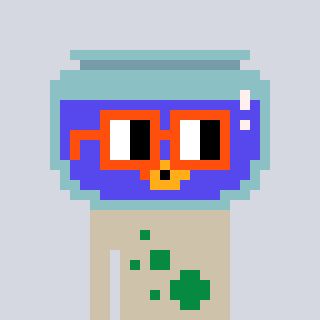
a pixel art character with square orange glasses, a goldfish-shaped head and a bege-colored body on a cool background